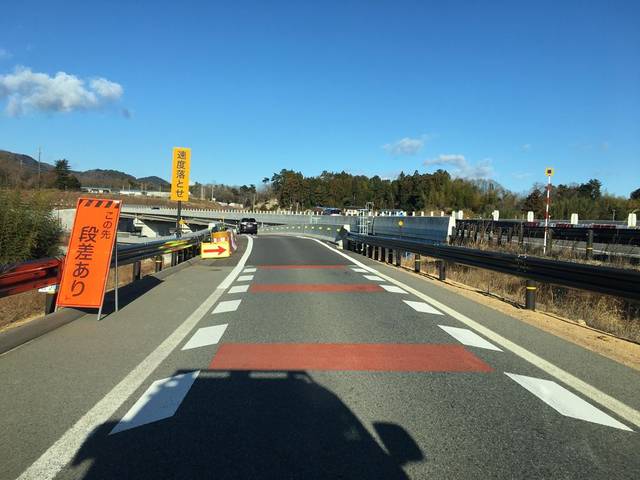
Region: Japan
Coordinates: 37.782, 140.901